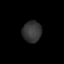
Tissue: skin
Cell type: Epithelial cells
Senescence score: 0.1348
Nuclear area (px): 398
Mean DAPI intensity: 53.075